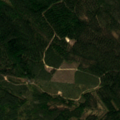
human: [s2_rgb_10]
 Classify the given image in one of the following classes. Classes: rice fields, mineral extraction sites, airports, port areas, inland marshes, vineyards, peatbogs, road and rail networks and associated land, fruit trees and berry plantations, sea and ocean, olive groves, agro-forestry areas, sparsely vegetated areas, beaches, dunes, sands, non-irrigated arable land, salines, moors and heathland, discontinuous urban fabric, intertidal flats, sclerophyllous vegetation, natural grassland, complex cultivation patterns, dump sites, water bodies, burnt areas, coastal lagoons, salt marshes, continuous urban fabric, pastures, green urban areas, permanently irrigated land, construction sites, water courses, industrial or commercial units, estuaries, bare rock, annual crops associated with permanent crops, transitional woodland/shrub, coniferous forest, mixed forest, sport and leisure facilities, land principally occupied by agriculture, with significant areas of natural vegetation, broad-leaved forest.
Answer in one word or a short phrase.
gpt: coniferous forest, mixed forest